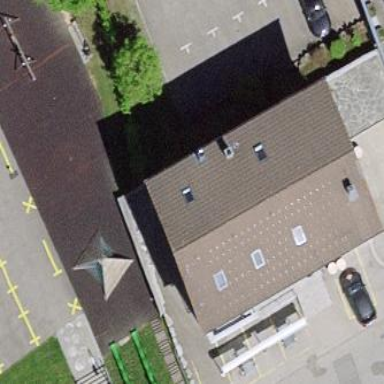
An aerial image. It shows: Gabled-roof retail building.